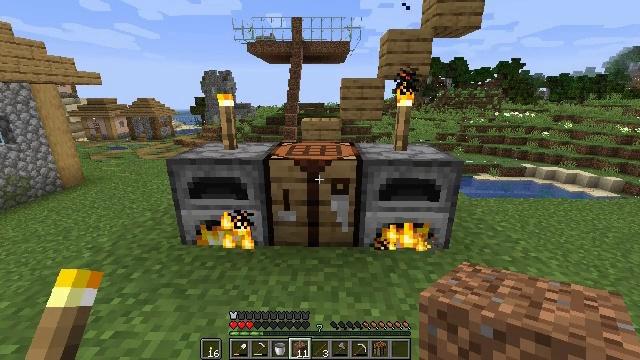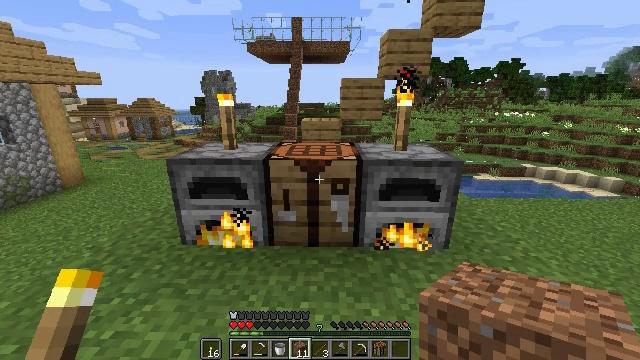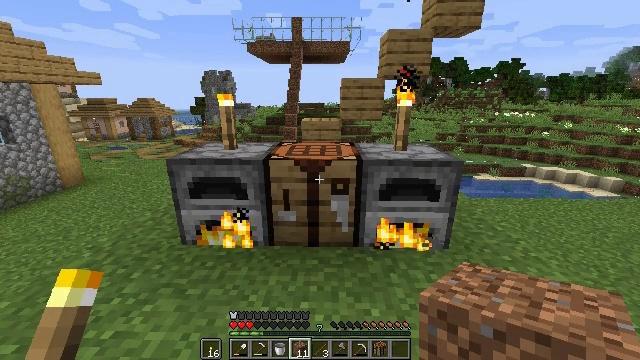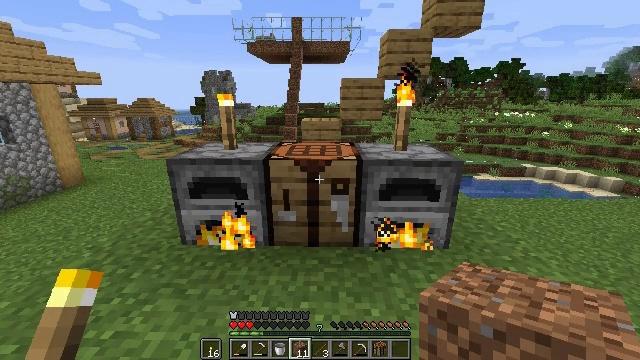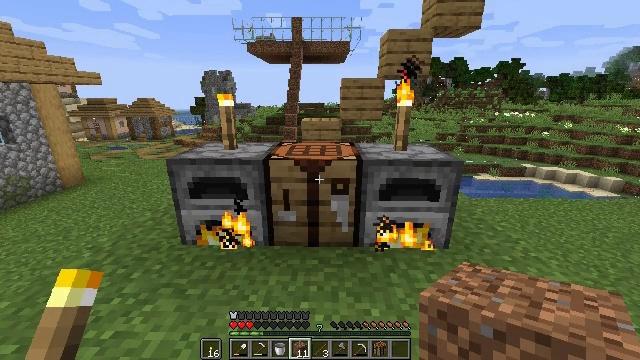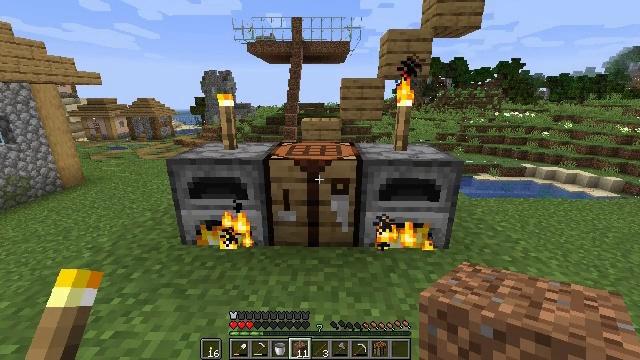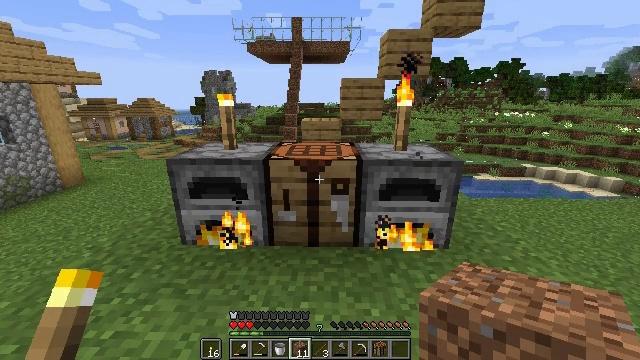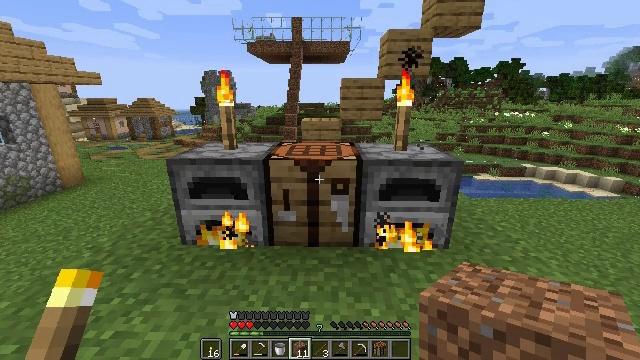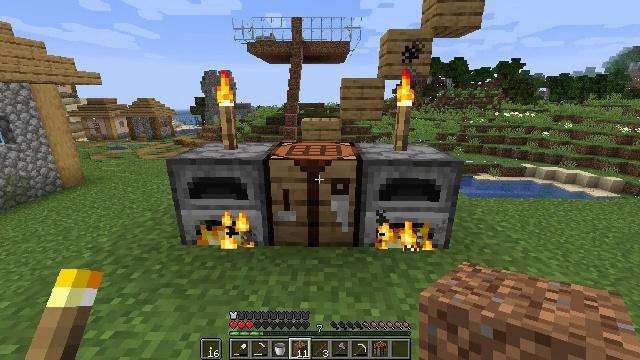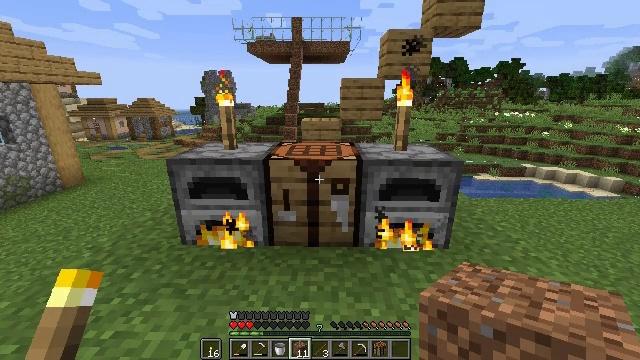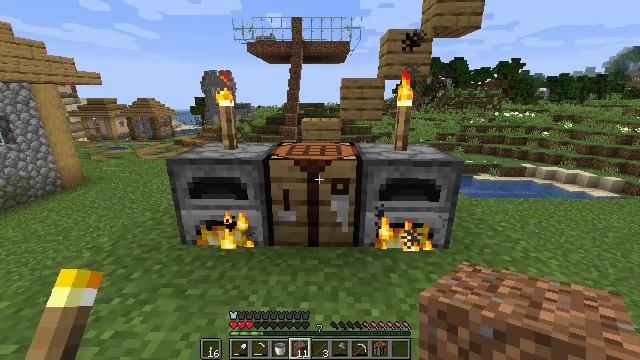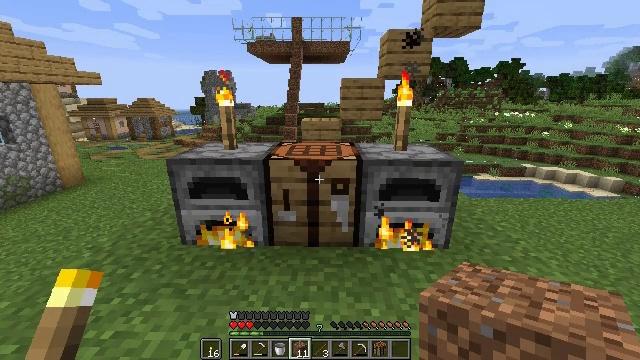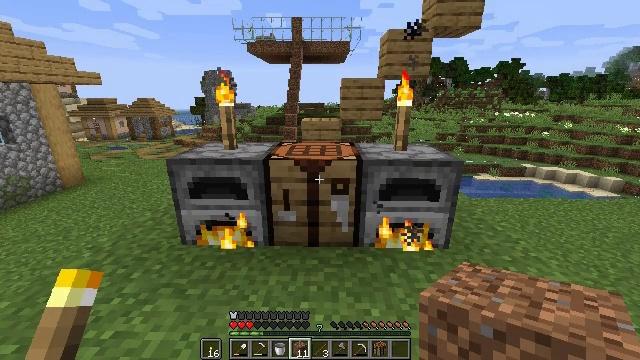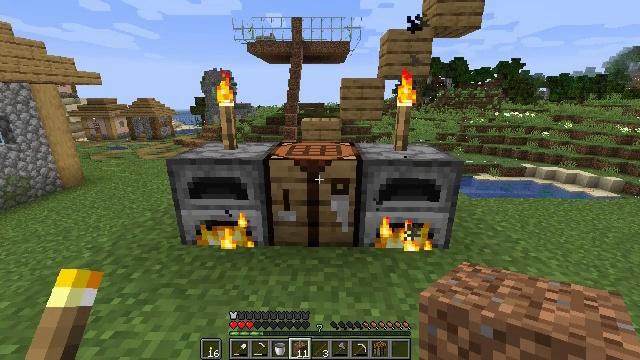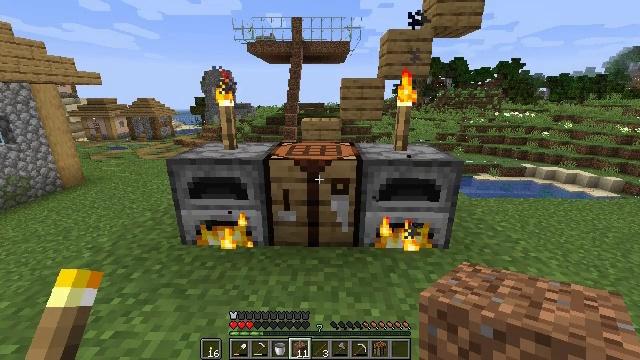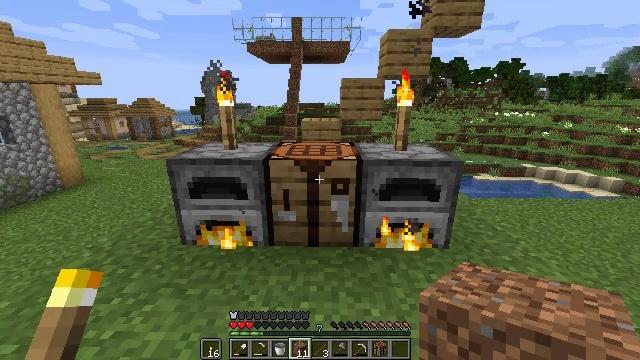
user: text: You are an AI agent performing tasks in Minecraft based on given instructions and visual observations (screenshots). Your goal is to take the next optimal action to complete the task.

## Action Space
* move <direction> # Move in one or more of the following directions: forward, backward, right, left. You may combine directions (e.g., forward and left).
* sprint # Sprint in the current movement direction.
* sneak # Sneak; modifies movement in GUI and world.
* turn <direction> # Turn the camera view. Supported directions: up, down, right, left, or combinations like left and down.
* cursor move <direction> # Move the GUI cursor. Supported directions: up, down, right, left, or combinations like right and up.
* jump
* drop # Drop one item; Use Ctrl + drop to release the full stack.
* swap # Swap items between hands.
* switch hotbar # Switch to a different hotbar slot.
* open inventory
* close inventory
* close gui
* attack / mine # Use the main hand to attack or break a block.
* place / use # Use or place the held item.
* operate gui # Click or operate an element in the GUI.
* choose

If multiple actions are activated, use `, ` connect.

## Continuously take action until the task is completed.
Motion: motion action
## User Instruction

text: craft item air
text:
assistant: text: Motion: no_op
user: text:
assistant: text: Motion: no_op
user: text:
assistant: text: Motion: no_op
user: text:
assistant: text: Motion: no_op
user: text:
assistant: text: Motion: no_op
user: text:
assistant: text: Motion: no_op
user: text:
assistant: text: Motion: no_op
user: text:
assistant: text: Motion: no_op
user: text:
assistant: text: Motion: no_op
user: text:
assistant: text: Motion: no_op
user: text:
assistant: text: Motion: no_op
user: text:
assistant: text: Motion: no_op
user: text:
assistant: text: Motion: no_op
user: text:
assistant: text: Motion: no_op
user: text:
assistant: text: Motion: no_op
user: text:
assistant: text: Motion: no_op
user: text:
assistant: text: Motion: no_op
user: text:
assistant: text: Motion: no_op
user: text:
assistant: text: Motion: no_op
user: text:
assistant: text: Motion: no_op
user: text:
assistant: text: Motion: no_op
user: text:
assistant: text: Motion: no_op
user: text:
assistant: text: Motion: no_op
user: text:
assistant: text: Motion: no_op
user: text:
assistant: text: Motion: no_op
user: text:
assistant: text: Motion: no_op
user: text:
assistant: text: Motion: no_op
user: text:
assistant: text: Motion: no_op
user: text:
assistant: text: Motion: no_op
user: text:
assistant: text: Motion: no_op